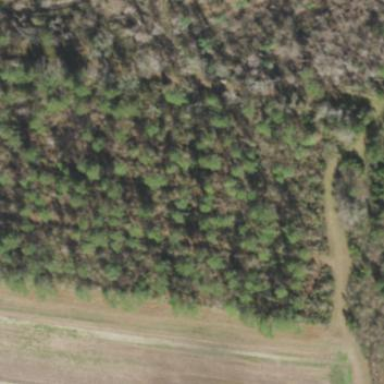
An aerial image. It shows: Forest area dominated by needle-leaved trees.